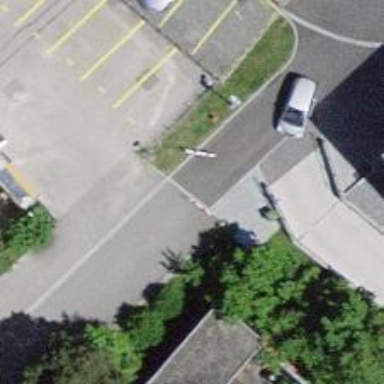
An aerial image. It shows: Cycle barrier.